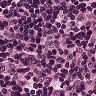
Metastatic tissue present: yes